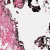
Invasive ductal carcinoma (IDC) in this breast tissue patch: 0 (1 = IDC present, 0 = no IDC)